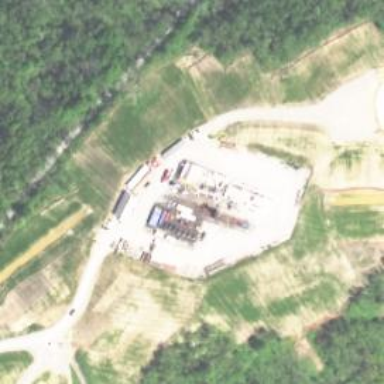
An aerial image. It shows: Petroleum well.